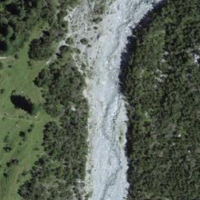
EUNIS habitat code: 26
Species observed at this site:
Dryas octopetala